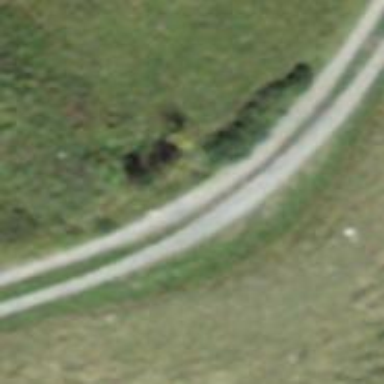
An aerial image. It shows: Gravel track with grade3 tracktype.